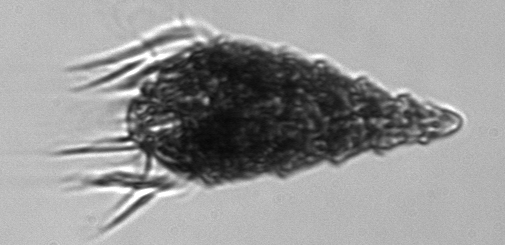
Label: Laboea_strobila